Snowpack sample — Rabbit Ears Pass, Jackson County, Colorado, USA (12/17/25, 1:08 PM MST)
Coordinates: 40.387, -106.625
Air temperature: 34 °F
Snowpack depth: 46 cm
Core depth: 20 cm
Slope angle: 6°, slope face: 165°
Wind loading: medium
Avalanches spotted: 0
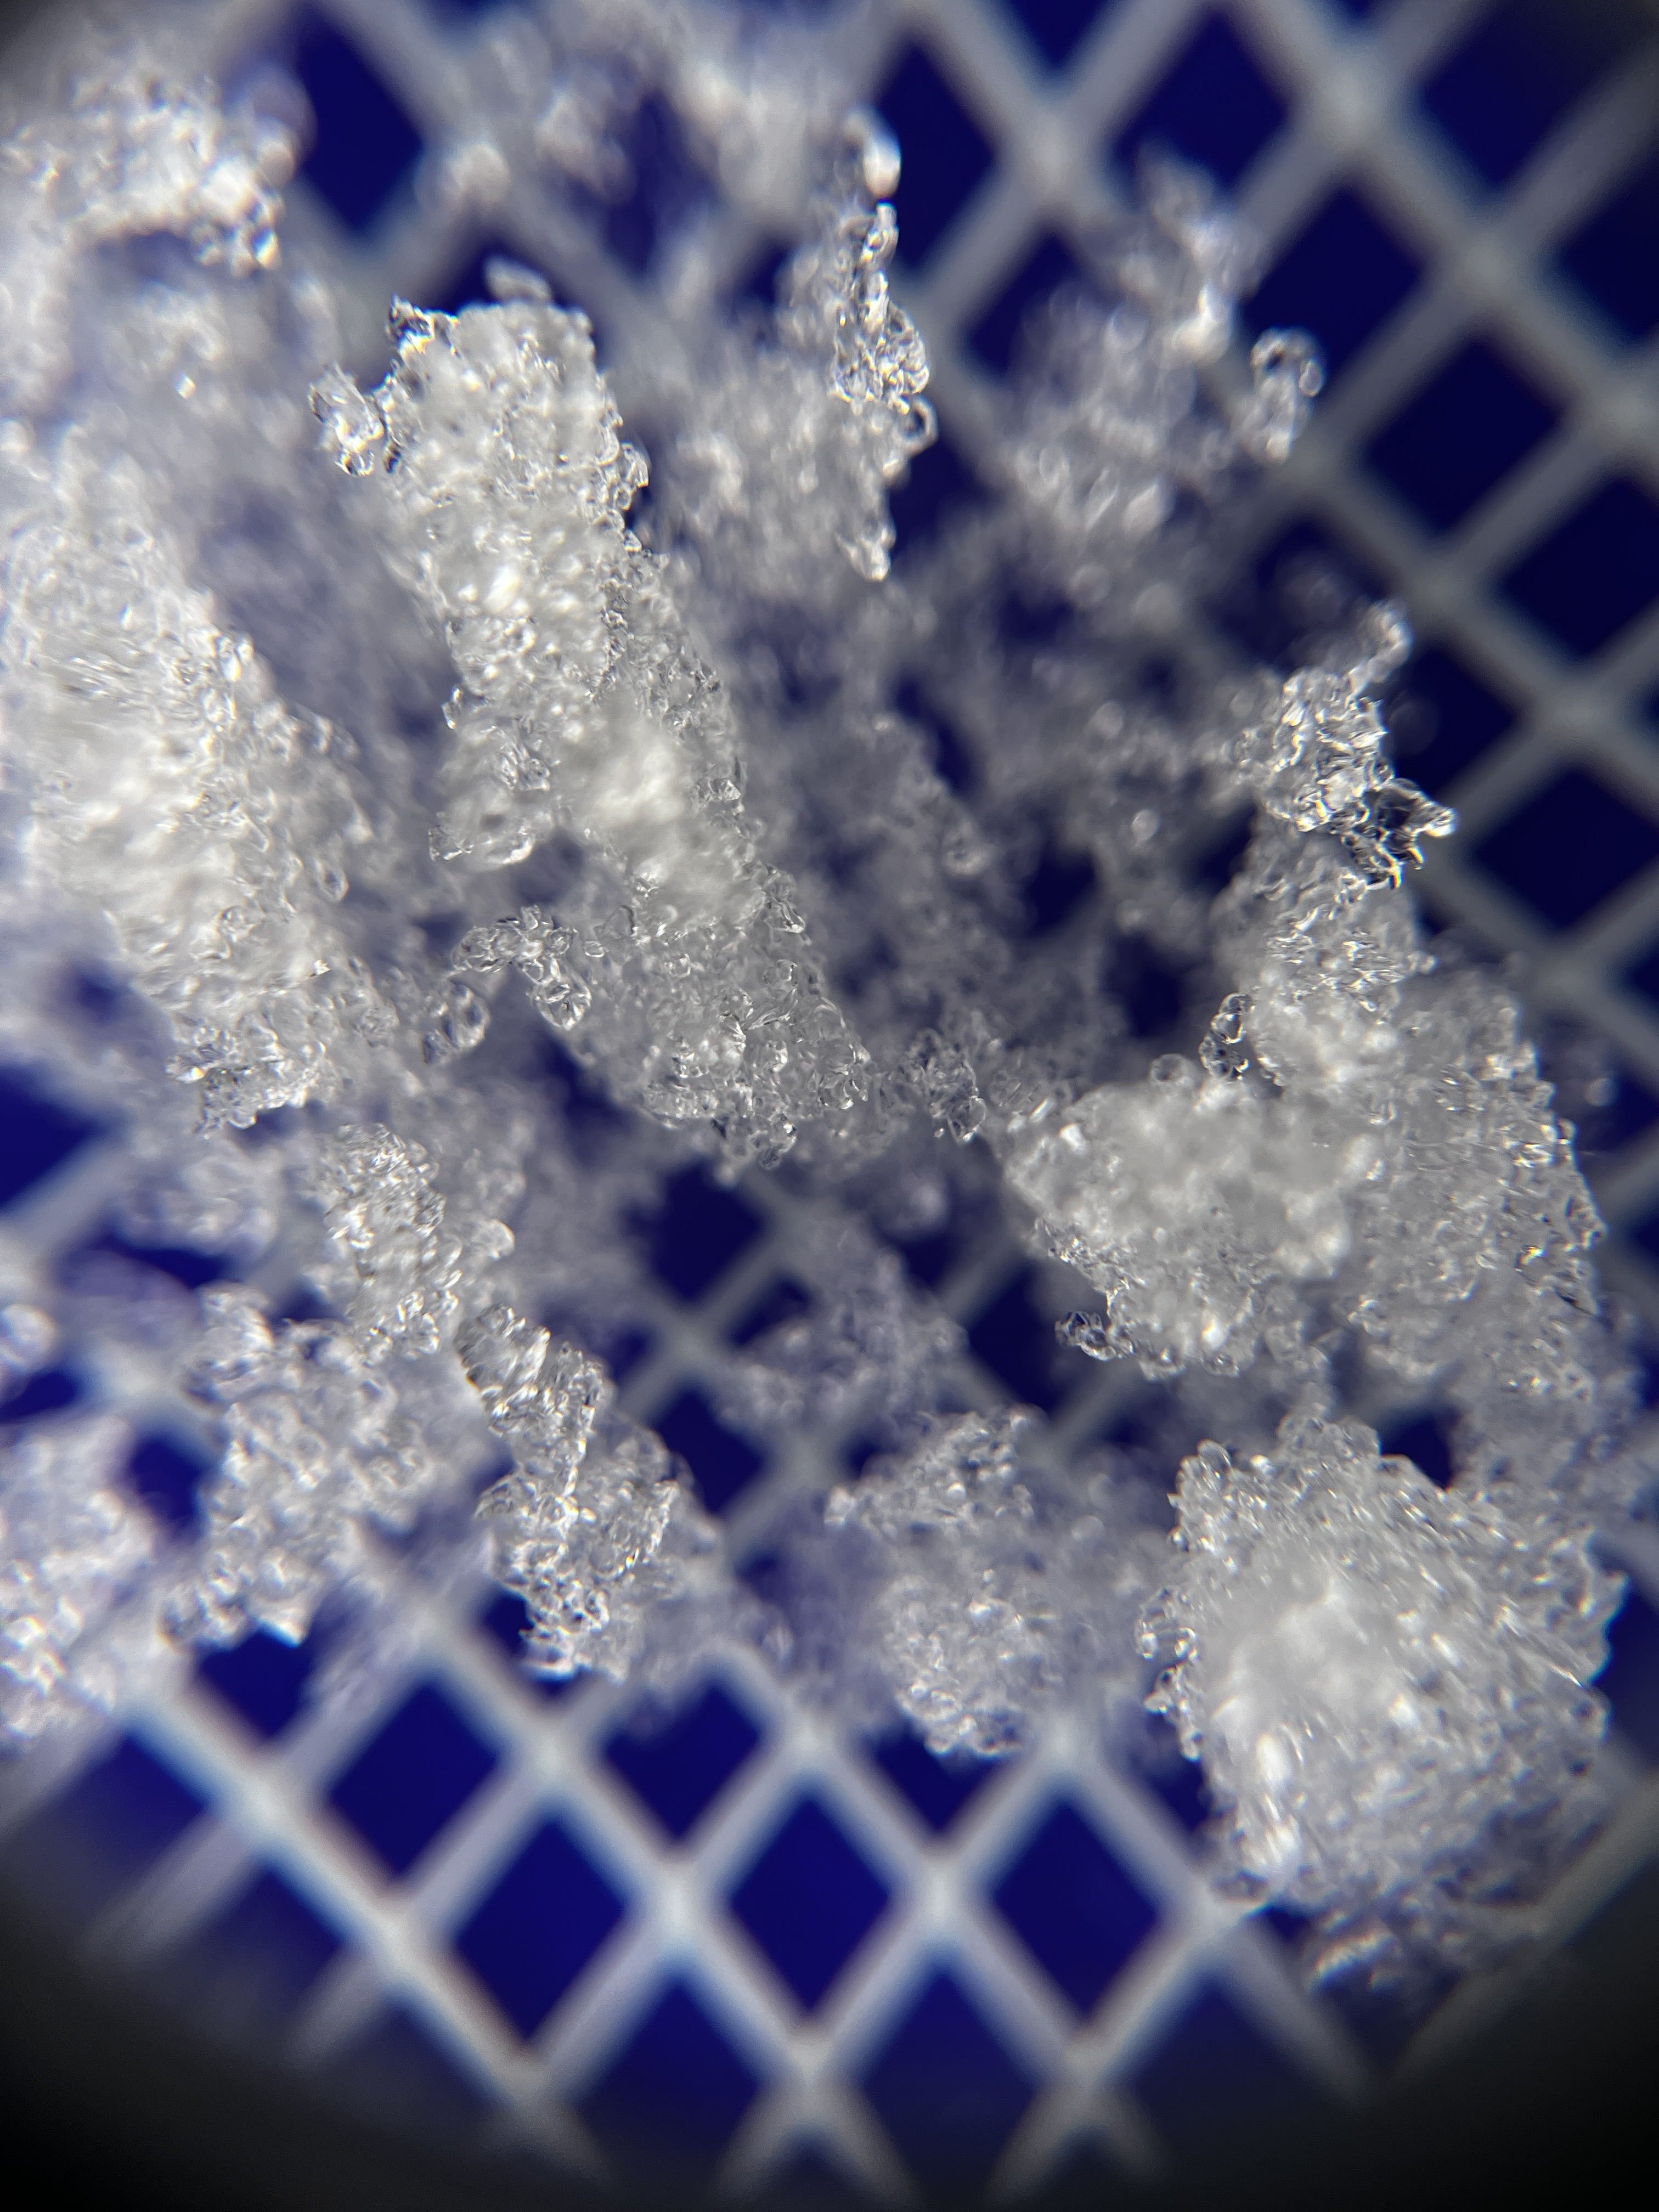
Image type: magnified_profile
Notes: No avalanches spotted nearby, although collected in a meadowy area with minimal risk on this face of the pass.